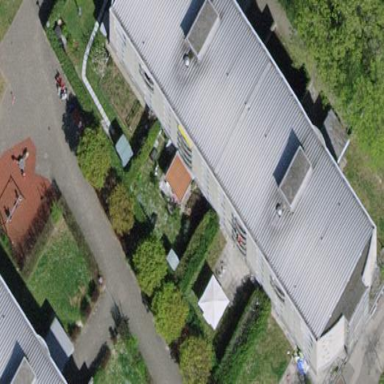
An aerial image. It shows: Garden enclosed by fence.